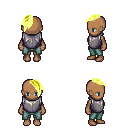
a pixel art fantasy rpg character, female body template, human, dark skin, steel chest armor, teal pants, gold long mohawk hairstyle, four views (front, back, left, right), 2x2 character sprite sheet, small pixel art, hard edges, no anti-aliasing